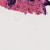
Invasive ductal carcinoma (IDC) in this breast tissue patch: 0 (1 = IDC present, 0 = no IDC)